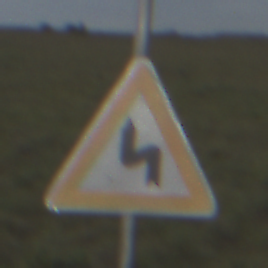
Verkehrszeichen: DoppelkurveZunaechstLinks
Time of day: Night
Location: Outdoor (Nature)
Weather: Overcast
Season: NotSpecified
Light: Artificial